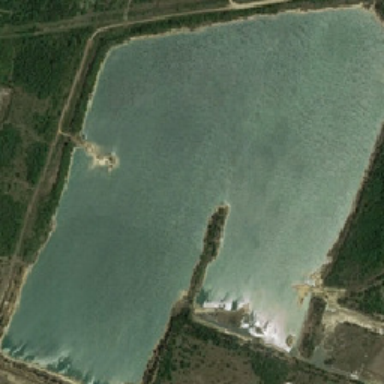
Irregular proogon pond is lying on the green ground on the road .